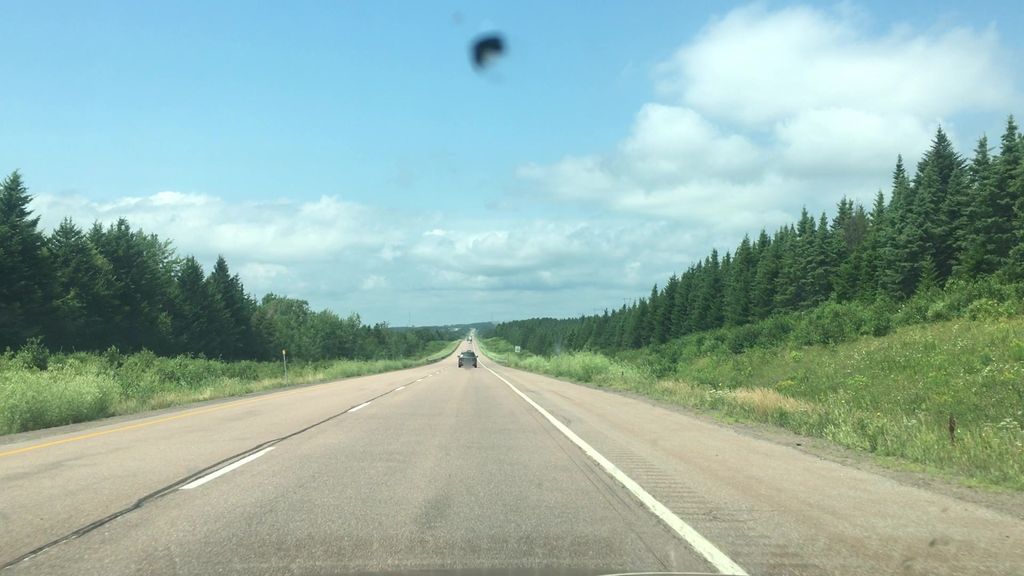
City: charlottetown